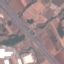
Land use / land cover: Highway